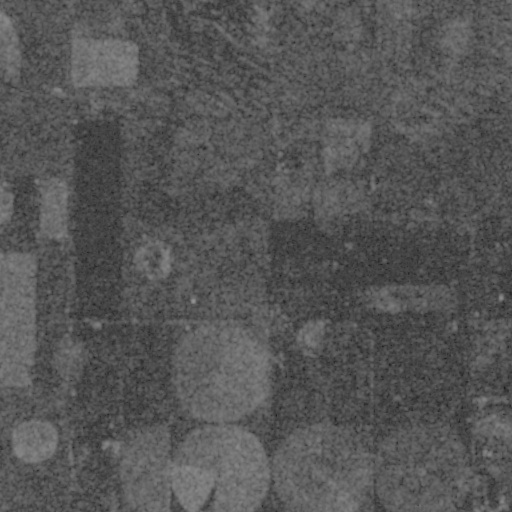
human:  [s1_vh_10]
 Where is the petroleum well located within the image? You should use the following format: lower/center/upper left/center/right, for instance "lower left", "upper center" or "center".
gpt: The petroleum well is located in the lower right of the image.
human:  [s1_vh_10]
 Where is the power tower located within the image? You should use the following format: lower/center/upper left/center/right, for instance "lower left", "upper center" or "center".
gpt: The power tower is located in the left of the image.
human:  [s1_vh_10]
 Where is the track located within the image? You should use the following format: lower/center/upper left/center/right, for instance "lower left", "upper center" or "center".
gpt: There is no track in the image.

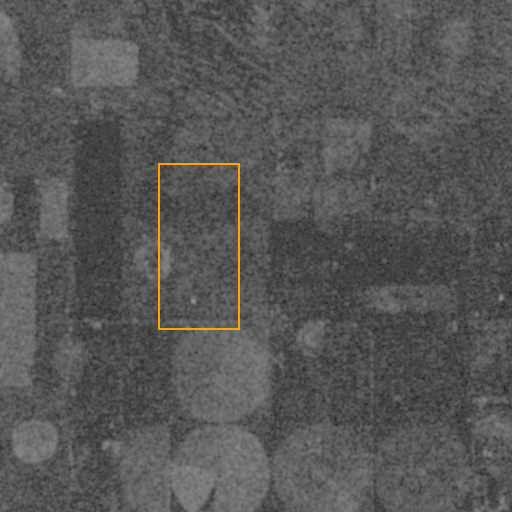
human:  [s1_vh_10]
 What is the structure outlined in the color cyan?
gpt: There is no cyan outline.
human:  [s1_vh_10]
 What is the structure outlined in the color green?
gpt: There is no structure outlined in green.